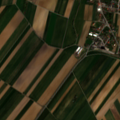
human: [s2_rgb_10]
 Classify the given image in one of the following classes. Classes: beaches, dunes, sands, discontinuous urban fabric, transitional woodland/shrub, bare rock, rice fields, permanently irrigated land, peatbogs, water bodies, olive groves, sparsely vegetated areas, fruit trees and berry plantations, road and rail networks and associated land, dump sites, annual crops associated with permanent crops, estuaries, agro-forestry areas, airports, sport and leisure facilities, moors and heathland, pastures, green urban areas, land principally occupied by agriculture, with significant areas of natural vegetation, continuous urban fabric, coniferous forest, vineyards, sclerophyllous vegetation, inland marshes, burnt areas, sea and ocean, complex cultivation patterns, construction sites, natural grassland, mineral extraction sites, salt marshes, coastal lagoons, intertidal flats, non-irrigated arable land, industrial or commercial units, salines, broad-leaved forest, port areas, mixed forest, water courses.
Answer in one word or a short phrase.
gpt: discontinuous urban fabric, non-irrigated arable land